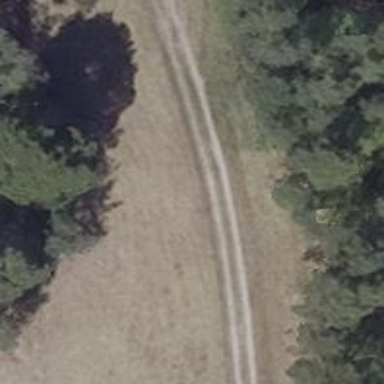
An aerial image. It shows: Path.